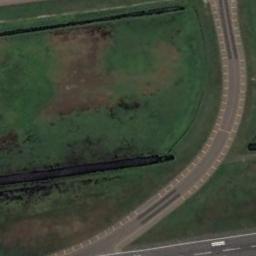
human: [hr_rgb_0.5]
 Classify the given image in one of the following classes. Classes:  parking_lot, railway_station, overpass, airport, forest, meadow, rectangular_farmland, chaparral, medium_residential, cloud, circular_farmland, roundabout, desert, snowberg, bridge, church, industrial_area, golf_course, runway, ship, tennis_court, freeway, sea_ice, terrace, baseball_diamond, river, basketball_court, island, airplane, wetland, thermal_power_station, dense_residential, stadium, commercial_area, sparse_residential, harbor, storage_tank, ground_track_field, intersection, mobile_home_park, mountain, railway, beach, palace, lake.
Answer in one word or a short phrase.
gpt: runway